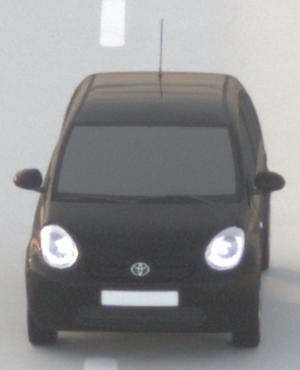
Make: Toyota
Model: Passo
Detailed model: Toyota Passo X Yururi
Model produced from: 2010
Model produced until: 2016
Doors: 5
Color: black
Road condition: dry road
Daytime: sunrise or sunset
Contrast: low contrast